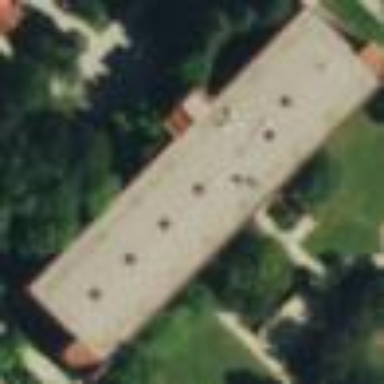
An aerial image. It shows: Dormitory building.